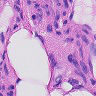
Metastatic tissue present: yes